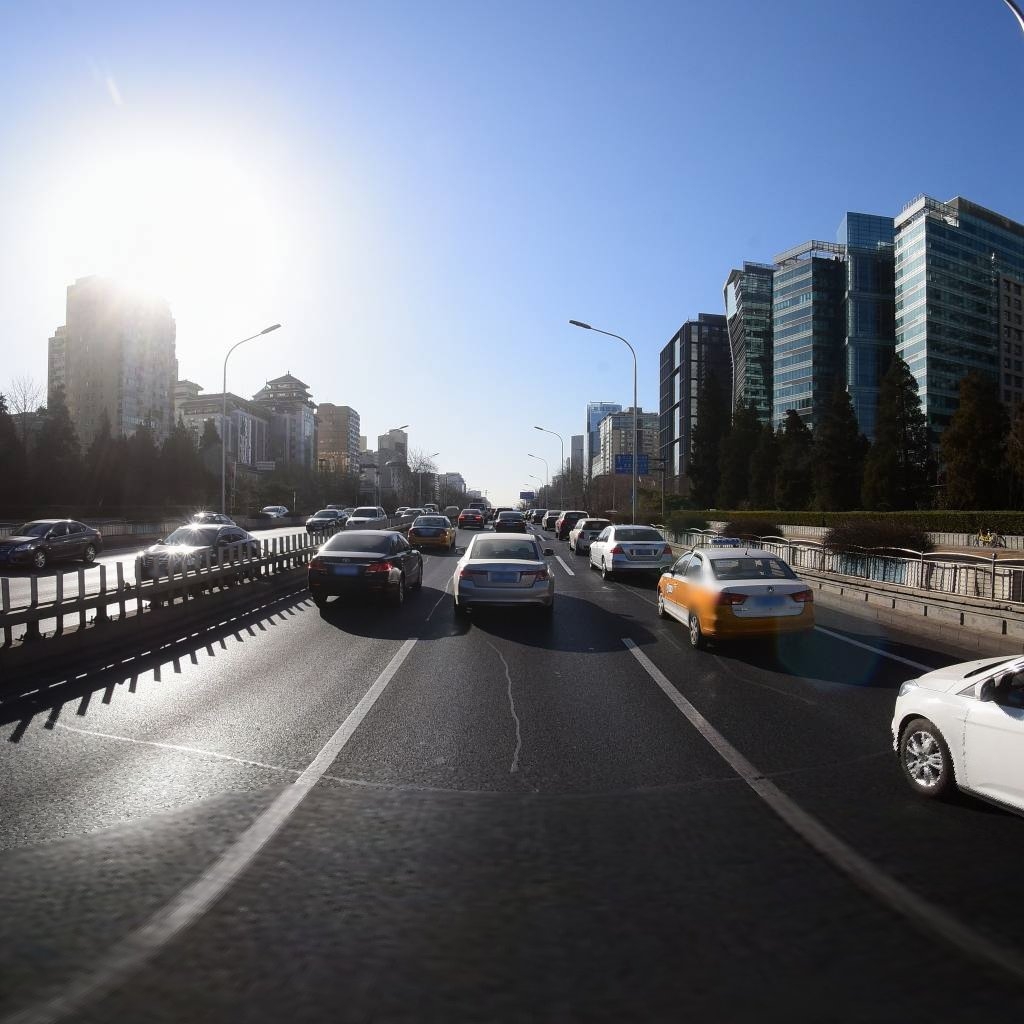
Region: Dongcheng
Road damage annotations: transverse patch, longitudinal patch, longitudinal patch, longitudinal patch, longitudinal patch, longitudinal patch